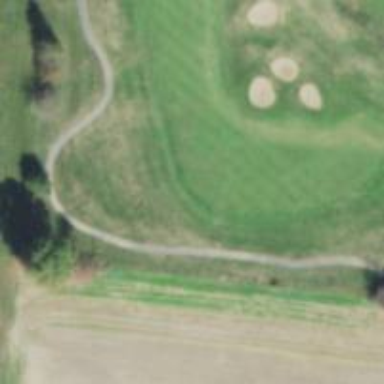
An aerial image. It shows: View of golf hole.